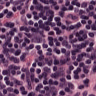
Metastatic tissue present: no